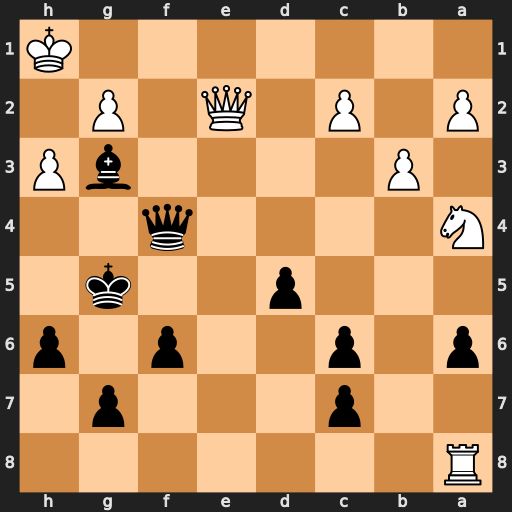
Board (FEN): R7/2p3p1/p1p2p1p/3p2k1/N4q2/1P4bP/P1P1Q1P1/7K
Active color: b
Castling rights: -
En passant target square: -
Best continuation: Qc1+ Qf1 Qxf1#